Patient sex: F
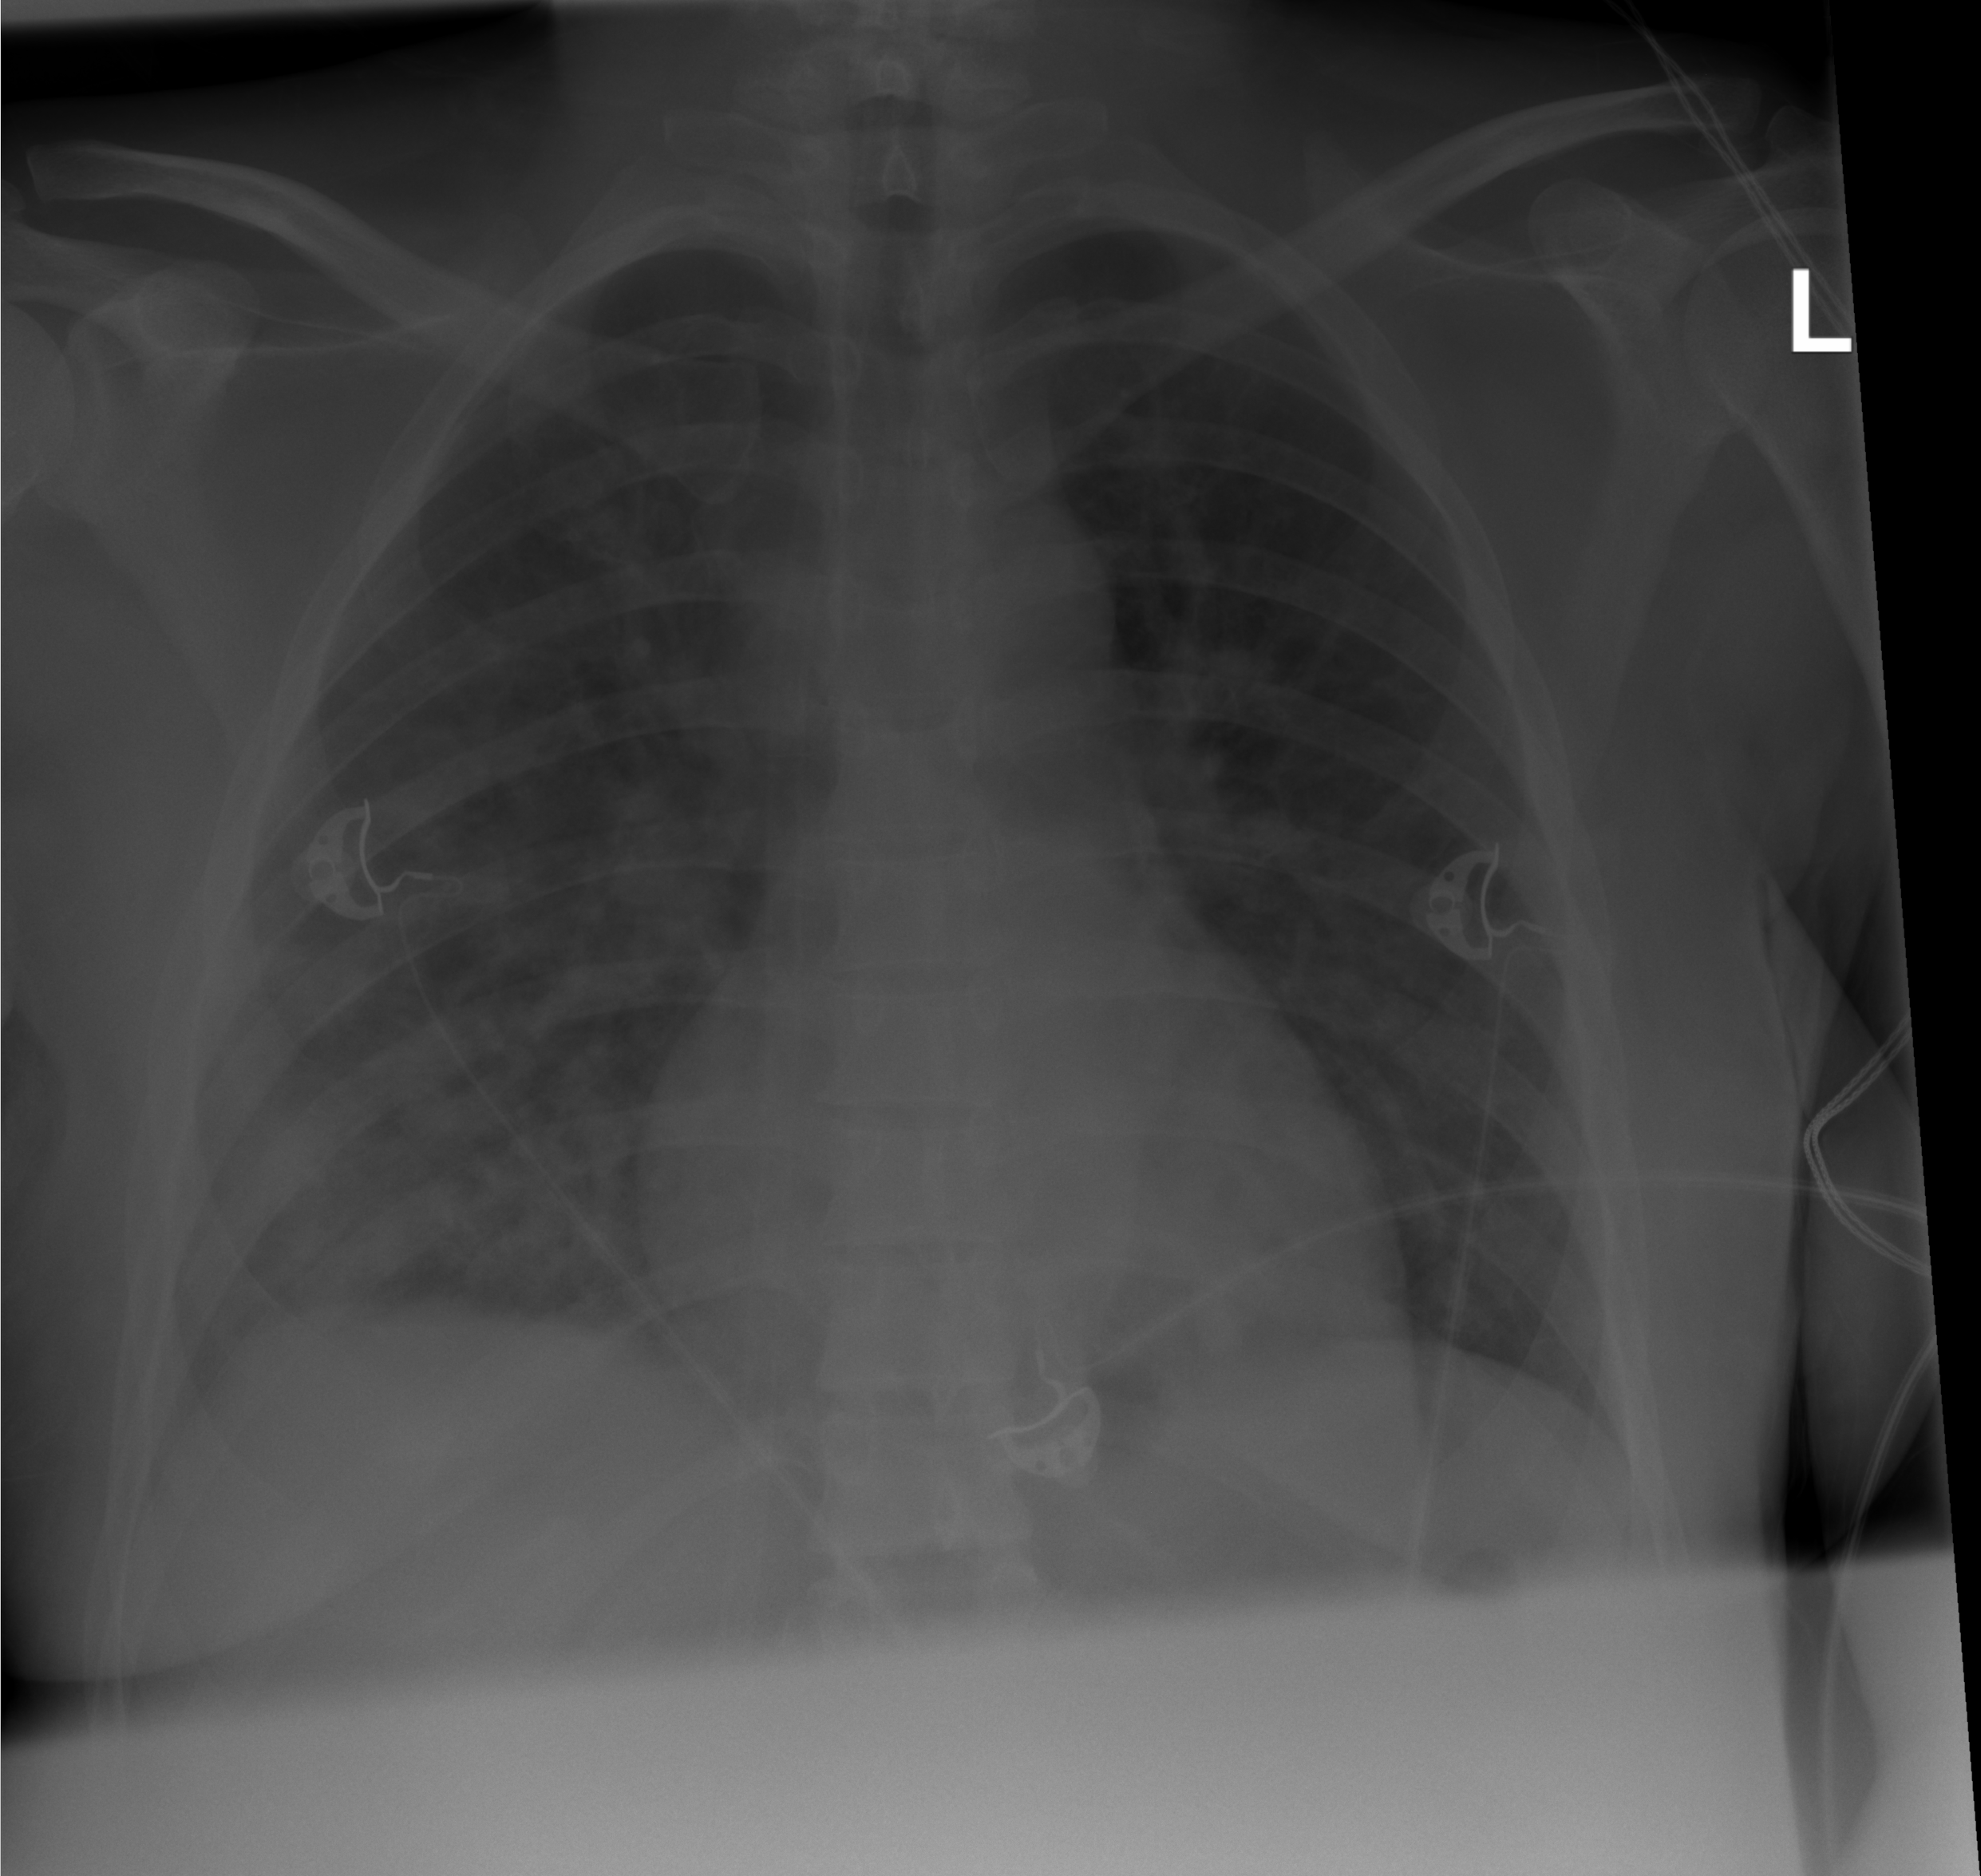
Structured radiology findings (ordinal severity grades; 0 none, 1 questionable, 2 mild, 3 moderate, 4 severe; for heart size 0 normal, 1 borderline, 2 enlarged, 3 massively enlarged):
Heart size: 0
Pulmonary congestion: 0
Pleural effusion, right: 0
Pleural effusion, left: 0
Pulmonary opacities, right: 3
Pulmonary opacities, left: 2
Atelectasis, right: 0
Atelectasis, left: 0